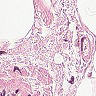
Metastatic tissue present: no